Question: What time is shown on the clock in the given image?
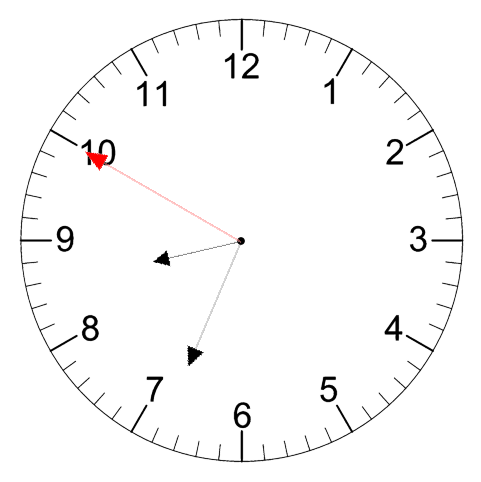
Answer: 08:33:50